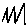
Label: zigzag